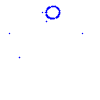
Particle: proton